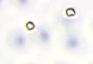
Label: Phaeocystis